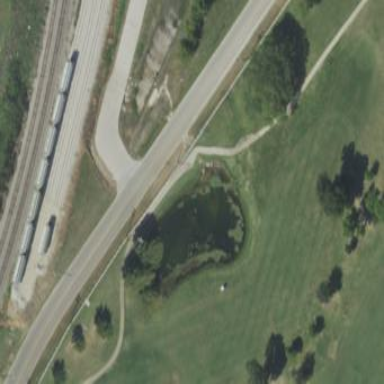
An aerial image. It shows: Water hazard in golf course. The hazard is natural water feature.